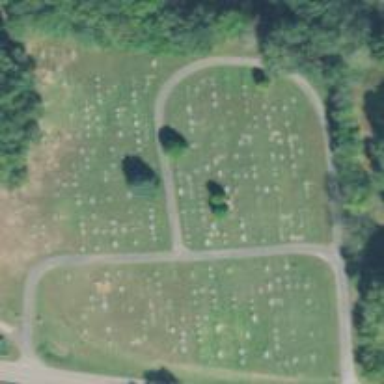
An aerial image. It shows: Cemetery.